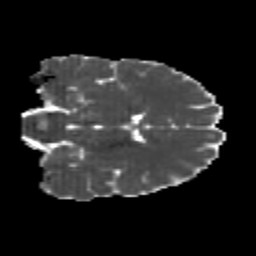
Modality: MD
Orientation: coronal
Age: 23
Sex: male
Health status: healthy
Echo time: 0.074 s